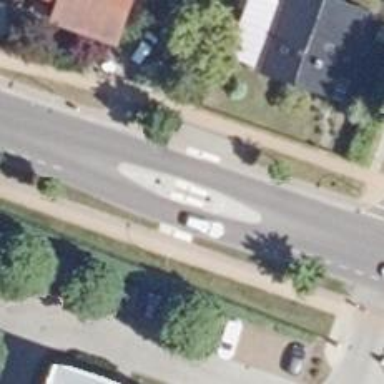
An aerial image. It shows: Uncontrolled footway crossing with central island.